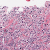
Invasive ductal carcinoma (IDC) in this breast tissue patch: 0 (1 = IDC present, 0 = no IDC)